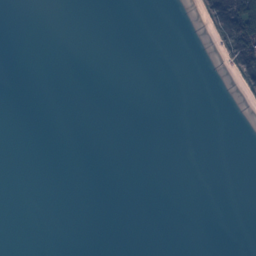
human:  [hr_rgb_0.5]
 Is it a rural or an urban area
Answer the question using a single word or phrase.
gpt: rural

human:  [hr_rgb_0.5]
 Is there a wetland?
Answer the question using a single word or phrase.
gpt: yes

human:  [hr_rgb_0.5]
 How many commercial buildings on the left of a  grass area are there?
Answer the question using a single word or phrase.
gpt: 0

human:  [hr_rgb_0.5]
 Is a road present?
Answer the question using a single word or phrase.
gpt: yes

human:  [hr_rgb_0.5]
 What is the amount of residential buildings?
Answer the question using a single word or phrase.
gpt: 36

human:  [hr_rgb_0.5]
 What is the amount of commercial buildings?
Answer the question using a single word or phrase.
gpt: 0

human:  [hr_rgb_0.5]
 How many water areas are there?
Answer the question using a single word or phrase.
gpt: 2

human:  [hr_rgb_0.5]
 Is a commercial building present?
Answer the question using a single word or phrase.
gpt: no

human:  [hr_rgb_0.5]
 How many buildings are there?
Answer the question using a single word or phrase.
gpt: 36

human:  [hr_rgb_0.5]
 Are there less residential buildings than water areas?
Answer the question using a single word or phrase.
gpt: no

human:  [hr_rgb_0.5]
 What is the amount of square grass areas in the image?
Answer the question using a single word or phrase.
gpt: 0

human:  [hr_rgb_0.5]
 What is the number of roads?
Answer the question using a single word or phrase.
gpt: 20

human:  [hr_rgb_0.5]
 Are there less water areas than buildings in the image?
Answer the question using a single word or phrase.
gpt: yes

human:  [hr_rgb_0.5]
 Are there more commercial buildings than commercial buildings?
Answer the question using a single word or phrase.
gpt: no

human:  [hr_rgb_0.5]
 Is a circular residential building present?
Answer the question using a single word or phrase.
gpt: no

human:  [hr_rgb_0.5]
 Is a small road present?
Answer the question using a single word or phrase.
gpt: yes

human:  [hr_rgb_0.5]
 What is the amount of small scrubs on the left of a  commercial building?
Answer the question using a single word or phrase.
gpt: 0

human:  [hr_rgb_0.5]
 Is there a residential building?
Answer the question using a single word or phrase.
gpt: yes

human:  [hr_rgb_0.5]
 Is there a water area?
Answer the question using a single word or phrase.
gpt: yes

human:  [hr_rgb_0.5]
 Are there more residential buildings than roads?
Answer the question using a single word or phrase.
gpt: yes

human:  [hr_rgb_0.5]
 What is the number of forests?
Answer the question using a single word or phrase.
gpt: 10

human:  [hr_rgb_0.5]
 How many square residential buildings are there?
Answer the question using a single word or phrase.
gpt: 0

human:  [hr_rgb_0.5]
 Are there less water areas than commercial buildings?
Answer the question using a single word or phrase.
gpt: no

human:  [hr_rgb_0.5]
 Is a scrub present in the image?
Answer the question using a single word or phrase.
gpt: yes

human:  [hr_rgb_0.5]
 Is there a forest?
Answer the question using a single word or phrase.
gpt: yes

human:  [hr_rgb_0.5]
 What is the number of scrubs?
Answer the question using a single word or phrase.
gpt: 4

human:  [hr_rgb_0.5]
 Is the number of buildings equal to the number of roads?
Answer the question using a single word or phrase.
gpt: no

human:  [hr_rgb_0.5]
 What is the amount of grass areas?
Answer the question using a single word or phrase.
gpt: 4

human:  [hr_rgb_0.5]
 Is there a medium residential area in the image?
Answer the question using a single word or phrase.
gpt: no

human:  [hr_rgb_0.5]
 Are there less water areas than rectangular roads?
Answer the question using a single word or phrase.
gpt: no

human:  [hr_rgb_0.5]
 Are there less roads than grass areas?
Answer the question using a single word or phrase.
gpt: no

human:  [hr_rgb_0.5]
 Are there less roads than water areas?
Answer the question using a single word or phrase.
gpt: no

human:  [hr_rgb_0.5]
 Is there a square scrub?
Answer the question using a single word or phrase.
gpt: no

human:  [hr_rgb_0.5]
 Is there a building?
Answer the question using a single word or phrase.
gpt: yes

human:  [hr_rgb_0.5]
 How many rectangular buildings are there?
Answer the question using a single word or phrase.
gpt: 19

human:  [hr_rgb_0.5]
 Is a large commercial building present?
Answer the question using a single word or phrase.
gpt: no

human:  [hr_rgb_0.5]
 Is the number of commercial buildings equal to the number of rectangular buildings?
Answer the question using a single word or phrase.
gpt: no

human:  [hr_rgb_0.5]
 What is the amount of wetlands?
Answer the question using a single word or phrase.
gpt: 7

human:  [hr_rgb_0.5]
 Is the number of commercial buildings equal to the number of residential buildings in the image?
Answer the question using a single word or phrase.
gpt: no

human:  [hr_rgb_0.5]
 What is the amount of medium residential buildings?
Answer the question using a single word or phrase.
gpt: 0

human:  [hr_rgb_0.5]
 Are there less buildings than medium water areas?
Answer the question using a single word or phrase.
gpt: no

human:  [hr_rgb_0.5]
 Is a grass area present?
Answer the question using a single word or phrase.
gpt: yes

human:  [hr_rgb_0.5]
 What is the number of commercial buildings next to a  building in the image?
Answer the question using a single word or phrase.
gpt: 0

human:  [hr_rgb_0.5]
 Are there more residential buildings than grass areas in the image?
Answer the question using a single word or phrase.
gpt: yes

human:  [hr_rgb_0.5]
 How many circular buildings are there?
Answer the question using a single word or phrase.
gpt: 0

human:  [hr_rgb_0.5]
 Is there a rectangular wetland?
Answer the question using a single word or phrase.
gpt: no

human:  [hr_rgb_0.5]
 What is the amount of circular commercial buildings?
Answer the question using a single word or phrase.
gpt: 0

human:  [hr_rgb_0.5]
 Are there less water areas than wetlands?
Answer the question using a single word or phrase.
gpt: yes

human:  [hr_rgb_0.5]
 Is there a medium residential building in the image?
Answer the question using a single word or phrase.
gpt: no

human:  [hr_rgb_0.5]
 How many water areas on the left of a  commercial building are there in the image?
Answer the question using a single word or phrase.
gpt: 0

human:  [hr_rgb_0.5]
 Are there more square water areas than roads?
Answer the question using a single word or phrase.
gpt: no

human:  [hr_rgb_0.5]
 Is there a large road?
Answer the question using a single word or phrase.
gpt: no

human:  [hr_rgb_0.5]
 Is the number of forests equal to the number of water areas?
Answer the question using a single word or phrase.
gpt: no

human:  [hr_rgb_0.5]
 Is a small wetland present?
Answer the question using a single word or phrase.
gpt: no

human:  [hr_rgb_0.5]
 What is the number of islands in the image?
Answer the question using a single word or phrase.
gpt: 1

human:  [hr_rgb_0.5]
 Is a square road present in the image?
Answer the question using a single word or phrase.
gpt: no

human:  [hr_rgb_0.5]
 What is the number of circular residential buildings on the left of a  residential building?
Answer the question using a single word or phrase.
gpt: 0

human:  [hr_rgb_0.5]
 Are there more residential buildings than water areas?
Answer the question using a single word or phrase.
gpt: yes

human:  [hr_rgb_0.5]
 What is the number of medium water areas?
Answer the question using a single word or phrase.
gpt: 0

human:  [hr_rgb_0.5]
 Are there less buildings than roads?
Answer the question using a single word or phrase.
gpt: no

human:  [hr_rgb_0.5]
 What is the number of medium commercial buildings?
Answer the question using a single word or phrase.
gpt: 0

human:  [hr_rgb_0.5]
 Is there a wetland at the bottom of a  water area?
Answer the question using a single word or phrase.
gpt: yes

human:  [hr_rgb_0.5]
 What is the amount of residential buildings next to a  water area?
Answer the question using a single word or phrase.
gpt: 31

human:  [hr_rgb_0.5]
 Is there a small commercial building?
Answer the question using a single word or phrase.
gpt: no